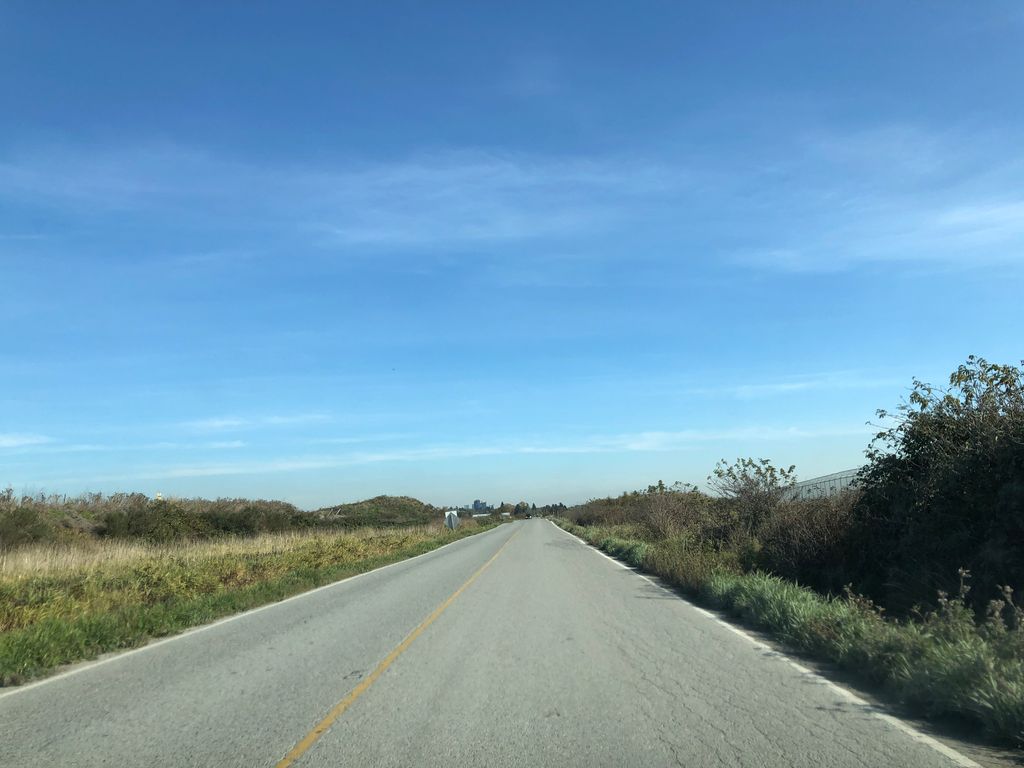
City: vancouver